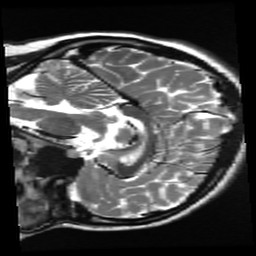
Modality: T2w
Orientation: sagittal
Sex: female
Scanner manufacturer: ge
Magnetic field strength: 3 T
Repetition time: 5 s
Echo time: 0.1015 s